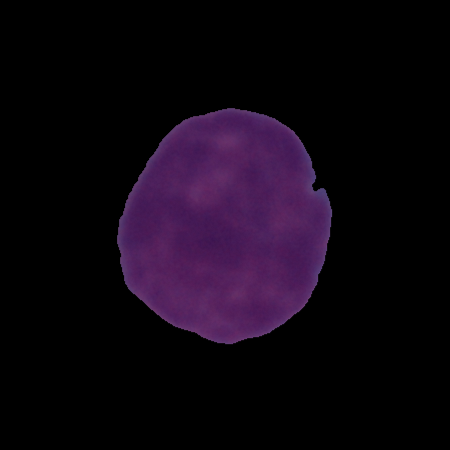
Label: cancer